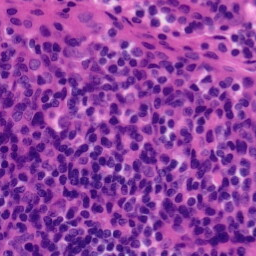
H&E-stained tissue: Tonsil